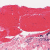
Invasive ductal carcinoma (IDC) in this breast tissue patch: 0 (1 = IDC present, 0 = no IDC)